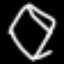
Label: diamond